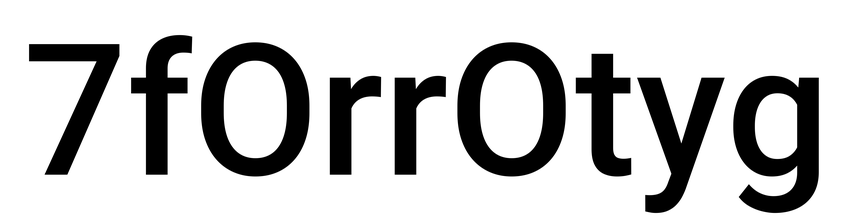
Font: Roboto_Medium